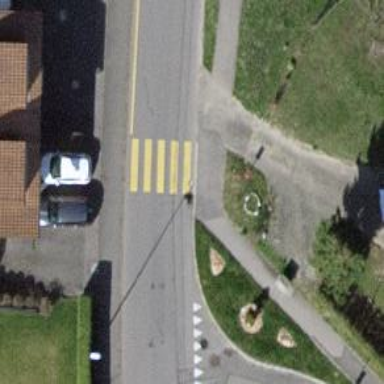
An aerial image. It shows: Uncontrolled footway crossing with markings.